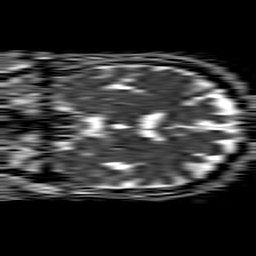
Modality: ADC
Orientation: coronal
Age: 65
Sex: female
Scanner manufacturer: philips
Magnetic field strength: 1.5 T
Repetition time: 4.6 s
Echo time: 0.08528 s